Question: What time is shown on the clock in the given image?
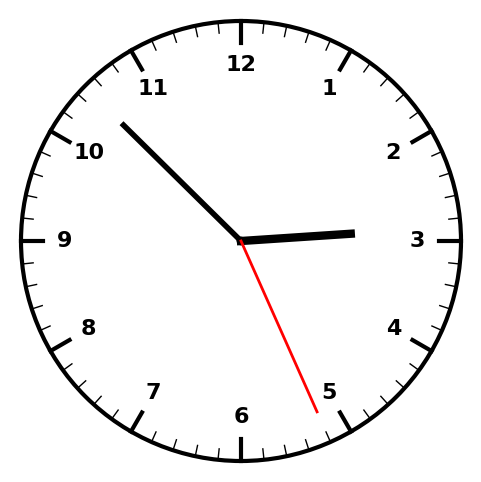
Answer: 02:52:26